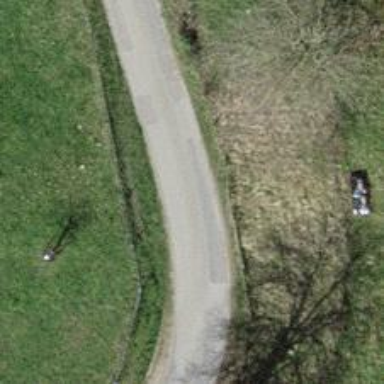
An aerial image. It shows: Unclassified road.